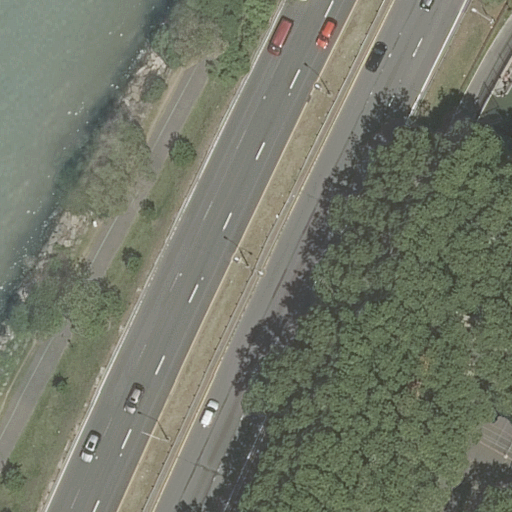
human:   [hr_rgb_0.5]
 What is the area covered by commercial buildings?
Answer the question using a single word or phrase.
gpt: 0m2

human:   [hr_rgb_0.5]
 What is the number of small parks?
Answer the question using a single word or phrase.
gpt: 0

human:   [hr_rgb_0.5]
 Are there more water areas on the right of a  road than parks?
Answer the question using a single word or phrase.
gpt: no

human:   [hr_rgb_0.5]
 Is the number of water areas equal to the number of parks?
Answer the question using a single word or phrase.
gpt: no

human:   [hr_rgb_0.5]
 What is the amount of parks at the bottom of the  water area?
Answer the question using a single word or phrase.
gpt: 1

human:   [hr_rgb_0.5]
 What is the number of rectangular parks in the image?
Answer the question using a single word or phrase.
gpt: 2

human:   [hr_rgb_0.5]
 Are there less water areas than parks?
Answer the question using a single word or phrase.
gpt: yes

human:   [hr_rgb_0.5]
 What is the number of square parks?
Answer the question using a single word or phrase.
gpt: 0

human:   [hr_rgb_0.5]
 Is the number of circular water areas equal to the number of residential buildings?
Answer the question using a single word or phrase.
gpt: yes

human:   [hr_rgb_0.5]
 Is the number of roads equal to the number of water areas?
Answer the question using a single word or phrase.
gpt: no

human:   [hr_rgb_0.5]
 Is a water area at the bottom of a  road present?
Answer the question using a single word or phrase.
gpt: no

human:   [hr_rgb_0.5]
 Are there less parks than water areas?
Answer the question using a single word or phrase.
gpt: no

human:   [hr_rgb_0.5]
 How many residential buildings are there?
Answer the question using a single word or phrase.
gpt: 0

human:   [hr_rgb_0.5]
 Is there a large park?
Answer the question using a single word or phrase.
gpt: yes

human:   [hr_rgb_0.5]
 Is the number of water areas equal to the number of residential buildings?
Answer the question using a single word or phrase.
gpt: no

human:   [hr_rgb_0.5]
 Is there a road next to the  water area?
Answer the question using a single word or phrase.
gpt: yes

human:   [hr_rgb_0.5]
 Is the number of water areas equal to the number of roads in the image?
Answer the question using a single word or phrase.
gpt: no

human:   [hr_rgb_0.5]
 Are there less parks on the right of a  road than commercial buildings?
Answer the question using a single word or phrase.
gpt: no

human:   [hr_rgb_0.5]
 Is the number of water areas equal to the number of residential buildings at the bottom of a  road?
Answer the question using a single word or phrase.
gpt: no

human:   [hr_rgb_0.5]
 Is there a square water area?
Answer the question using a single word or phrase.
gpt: no

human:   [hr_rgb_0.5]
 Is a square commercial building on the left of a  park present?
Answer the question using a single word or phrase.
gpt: no

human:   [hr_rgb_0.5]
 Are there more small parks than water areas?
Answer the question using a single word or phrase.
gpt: no

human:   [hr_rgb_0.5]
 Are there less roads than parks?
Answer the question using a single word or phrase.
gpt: no

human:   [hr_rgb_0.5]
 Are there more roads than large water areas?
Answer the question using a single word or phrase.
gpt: yes

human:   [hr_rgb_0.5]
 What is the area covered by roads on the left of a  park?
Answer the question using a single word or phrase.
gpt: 0m2

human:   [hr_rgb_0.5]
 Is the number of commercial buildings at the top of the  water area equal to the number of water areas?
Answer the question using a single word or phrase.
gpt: no

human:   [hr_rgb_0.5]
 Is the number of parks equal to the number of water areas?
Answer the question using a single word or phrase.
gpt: no

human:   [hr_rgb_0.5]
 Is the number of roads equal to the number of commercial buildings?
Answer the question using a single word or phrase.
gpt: no

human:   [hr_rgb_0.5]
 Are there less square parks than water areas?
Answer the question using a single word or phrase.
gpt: yes

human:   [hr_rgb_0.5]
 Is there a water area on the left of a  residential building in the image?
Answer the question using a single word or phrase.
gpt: no

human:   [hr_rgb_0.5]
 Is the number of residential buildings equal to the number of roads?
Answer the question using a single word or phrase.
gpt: no

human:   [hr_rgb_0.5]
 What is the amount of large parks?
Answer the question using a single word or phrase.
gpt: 2

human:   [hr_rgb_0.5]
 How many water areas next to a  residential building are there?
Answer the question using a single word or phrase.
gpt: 0

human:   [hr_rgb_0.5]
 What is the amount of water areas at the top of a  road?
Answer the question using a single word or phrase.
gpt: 0

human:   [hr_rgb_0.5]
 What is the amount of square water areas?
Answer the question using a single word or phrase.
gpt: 0

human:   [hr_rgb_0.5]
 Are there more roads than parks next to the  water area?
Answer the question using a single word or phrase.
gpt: yes